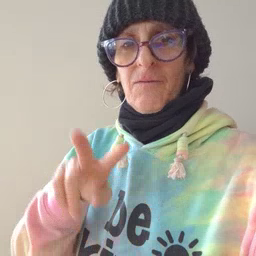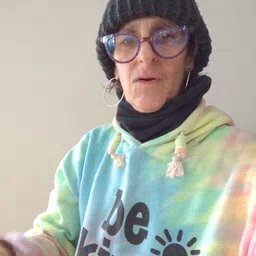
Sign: fall